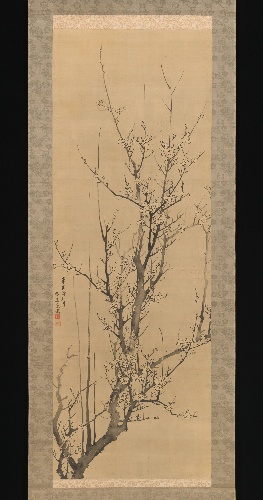
Artist: Yamamoto Baiitsu
Artist bio: Japanese, 1783–1856
Date: dated 1851
Object type: Hanging scroll
Classification: Paintings
Medium: Hanging scroll; ink on silk
Culture: Japan
Period: Edo period (1615–1868)
Dimensions: Image: 45 1/2 in. × 16 in. (115.6 × 40.6 cm)
Overall with mounting: 79 1/4 × 20 7/8 in. (201.3 × 53 cm)
Overall with knobs: 79 1/4 × 20 7/8 in. (201.3 × 53 cm)
Department: Asian Art
Credit line: Gift of Florence and Herbert Irving, 2015
Accession year: 2015
Repository: Metropolitan Museum of Art, New York, NY
Tags: Trees